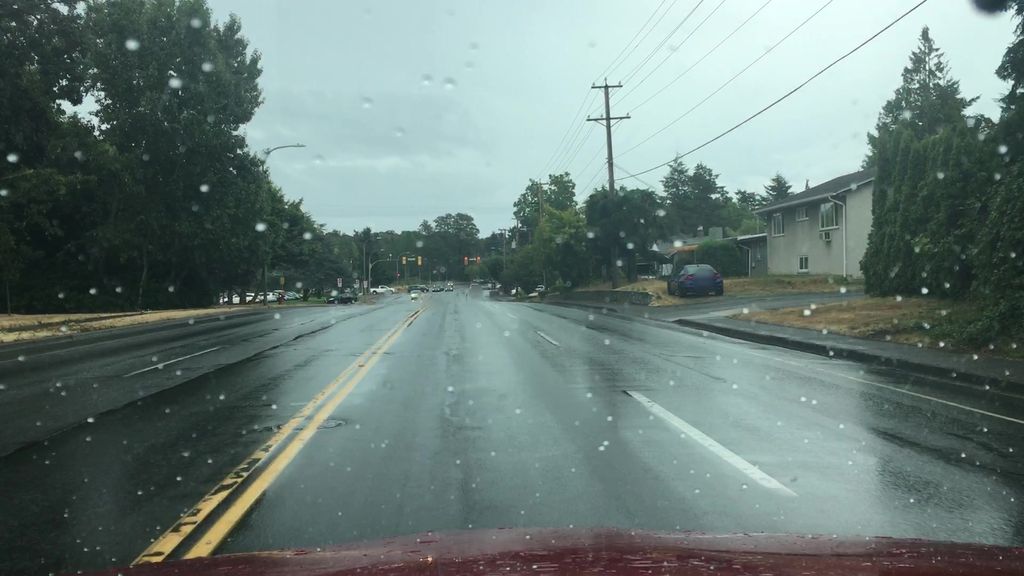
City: victoria